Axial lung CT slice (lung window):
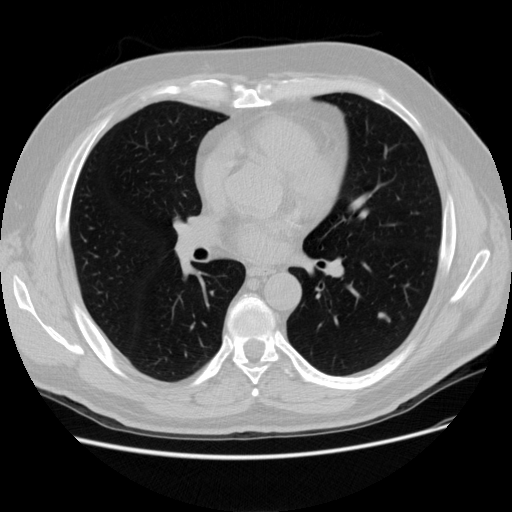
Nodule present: yes
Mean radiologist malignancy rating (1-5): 3